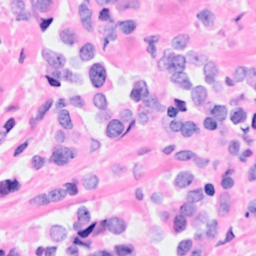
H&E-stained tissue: Breast